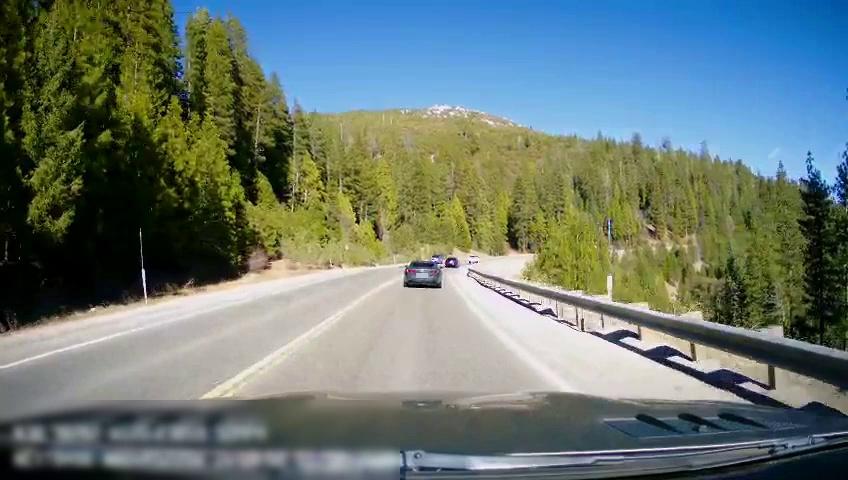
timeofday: Day
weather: Sunny
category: Drivable Space
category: Vehicles | Car
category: Vehicles | Car
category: Vehicles | SUV
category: Vehicles | Car
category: Lanes | Opposite Lane
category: Lanes | Current Lane
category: Lanes | Opposite Lane
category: Lanes | Current Lane